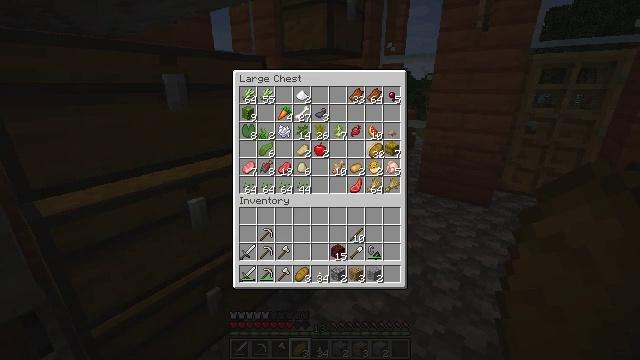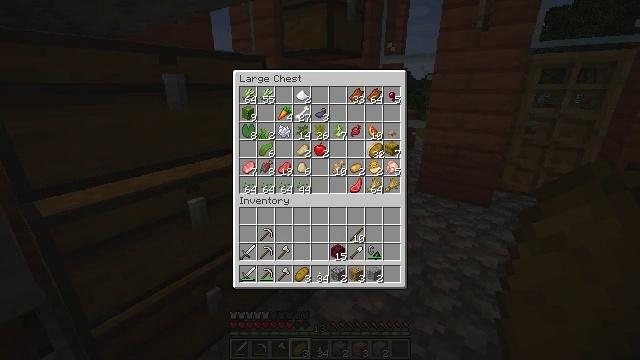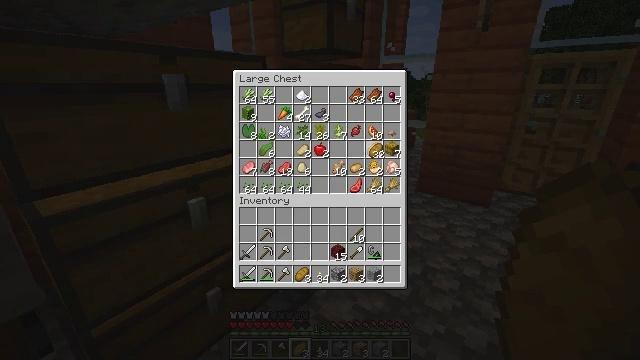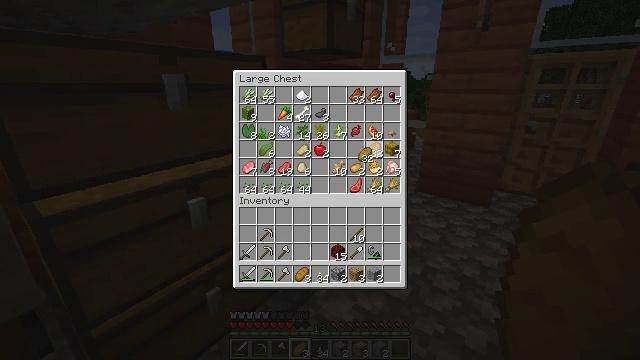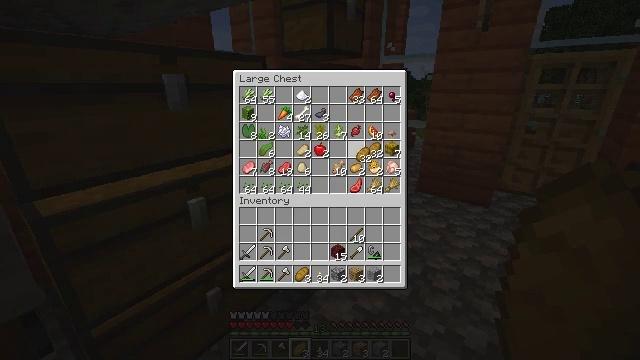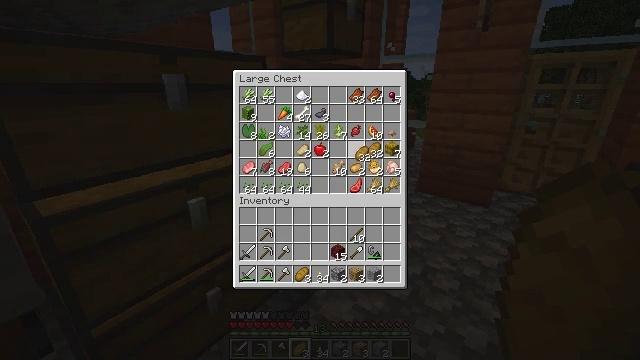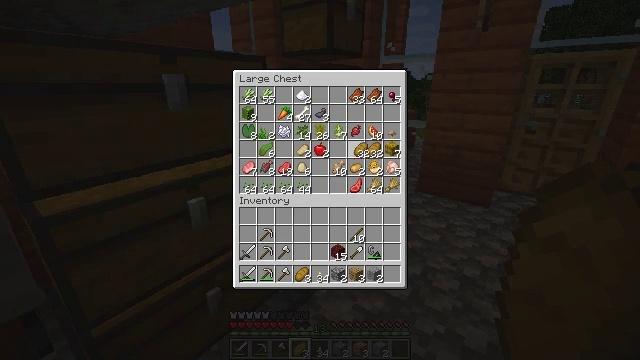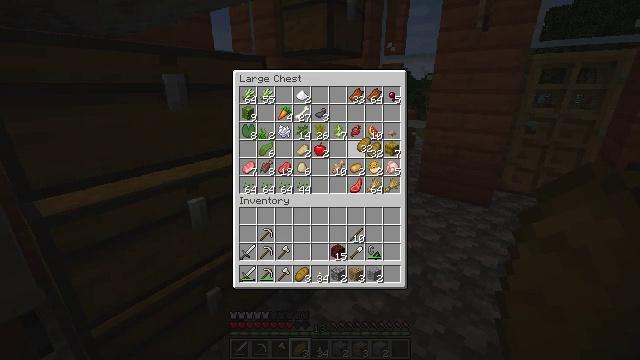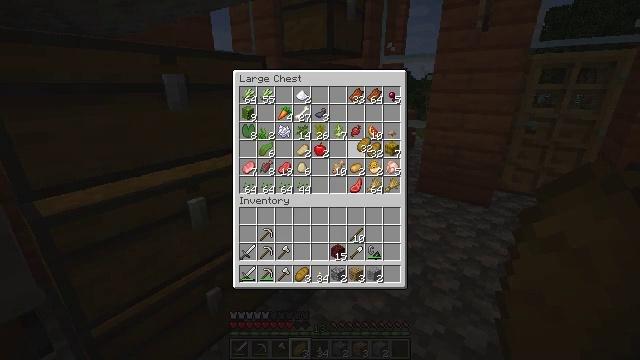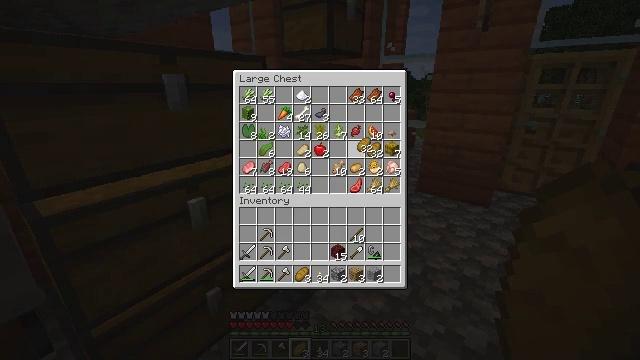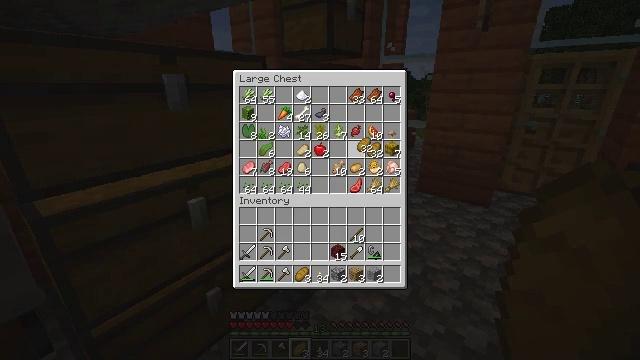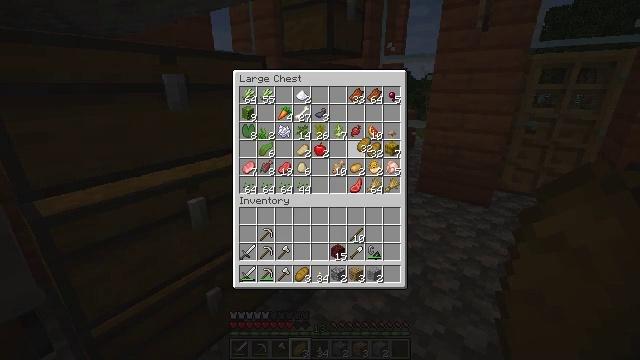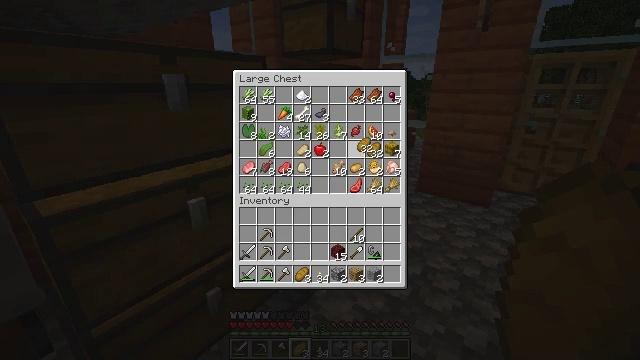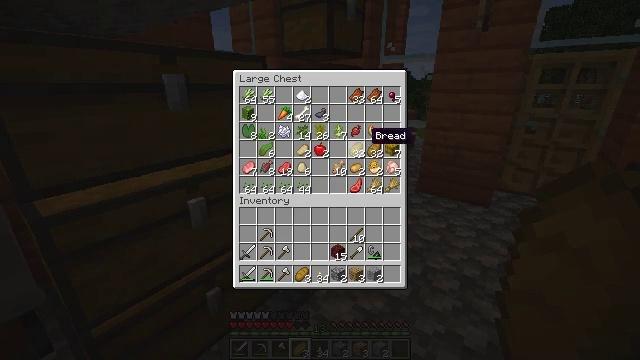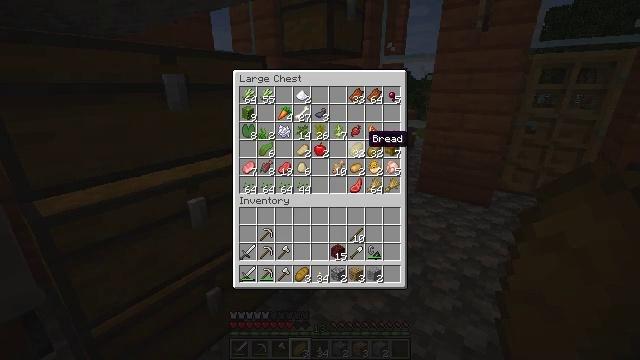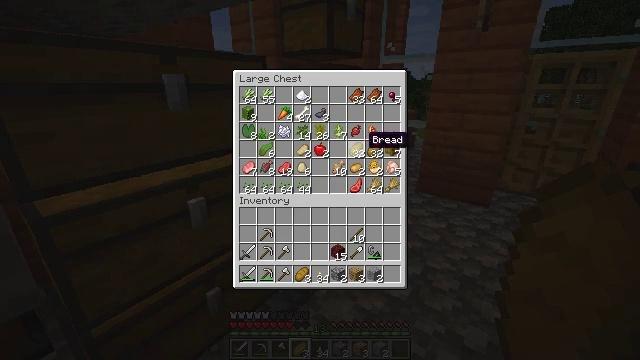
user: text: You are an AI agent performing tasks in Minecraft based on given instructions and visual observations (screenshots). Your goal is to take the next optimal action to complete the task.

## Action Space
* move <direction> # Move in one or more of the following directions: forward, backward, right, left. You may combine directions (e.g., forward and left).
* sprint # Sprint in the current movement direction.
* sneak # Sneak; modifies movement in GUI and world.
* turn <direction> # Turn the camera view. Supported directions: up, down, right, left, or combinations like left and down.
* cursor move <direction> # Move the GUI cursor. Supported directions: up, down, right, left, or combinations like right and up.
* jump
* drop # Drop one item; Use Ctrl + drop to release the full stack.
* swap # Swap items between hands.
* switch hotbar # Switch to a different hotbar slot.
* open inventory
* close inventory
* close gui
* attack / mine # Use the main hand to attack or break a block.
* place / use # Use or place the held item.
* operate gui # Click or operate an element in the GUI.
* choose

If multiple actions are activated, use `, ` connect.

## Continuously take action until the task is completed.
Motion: motion action
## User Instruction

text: Combat the magma cube.
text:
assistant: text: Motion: choose
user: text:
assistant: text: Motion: choose
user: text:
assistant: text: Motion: cursor move left
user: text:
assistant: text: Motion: no_op
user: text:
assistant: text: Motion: no_op
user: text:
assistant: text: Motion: no_op
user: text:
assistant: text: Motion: no_op
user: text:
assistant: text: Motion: no_op
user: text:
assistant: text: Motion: no_op
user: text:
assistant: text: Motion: operate gui
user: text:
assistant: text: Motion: operate gui
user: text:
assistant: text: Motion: operate gui
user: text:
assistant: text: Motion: no_op
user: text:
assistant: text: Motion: no_op
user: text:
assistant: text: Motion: no_op
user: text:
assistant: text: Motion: no_op
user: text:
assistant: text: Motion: no_op
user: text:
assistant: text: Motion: choose
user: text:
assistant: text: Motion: choose
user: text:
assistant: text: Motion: choose
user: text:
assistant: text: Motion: no_op
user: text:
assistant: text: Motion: cursor move down
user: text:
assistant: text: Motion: cursor move left and down
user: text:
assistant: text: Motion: cursor move left and down
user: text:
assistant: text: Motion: cursor move down
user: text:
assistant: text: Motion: cursor move left and down
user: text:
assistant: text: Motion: cursor move left and down
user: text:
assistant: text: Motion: no_op
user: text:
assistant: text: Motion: no_op
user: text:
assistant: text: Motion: no_op